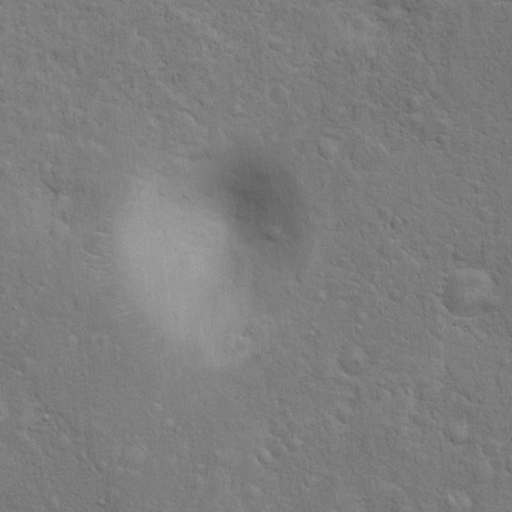
Classes present: Background, Cone